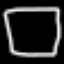
Label: square